Question: i'm writing a small app to train myself and i need a little help.
can anyone give me an advice how to make this construction like on the picture bellow?
i'm interested about "Description" section. i want to make the similar thing in my app. some text in preview..button "more" and when i click it the whole text will appear on the screen. also i want to have the same button "hide" that returned me to the preview.
i need UITextView or smth else?

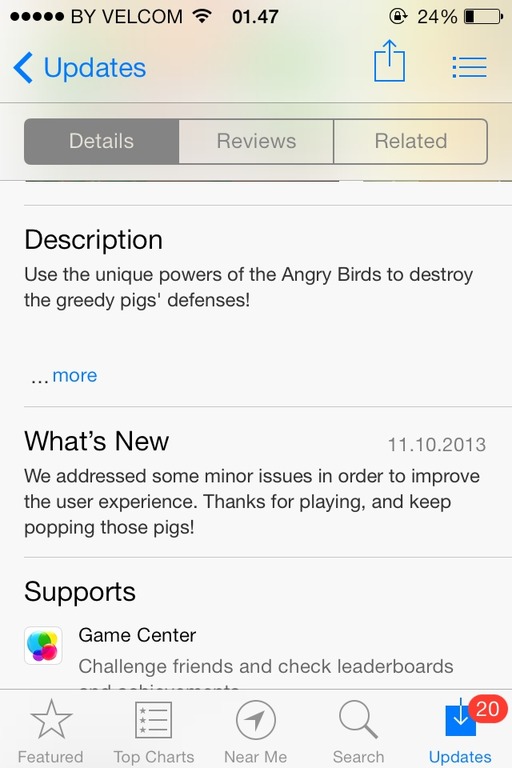
Answer: rmaddy is right, 'UILabel' is the way to go.
You need to hide the More button, and show a Hide (or Less?) button and the label when the user taps. You also need to change the row's height to accomodate for the new content.
To find the appropriate height for the table's row, use either '[UILabel sizeToFit]' or '[UILabel sizeThatFits]'.
To animate the height change of the row, have a look at <URL>